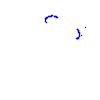
Particle: kaon